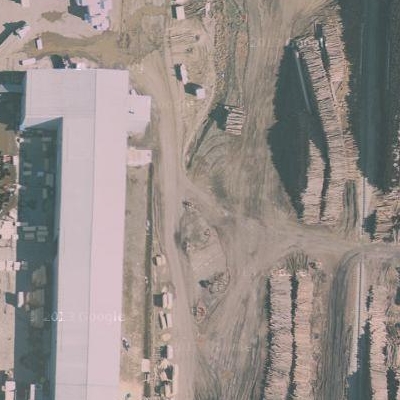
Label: cIndustry